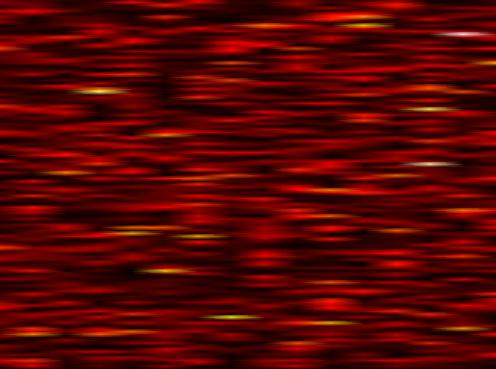
Label: FOFDM